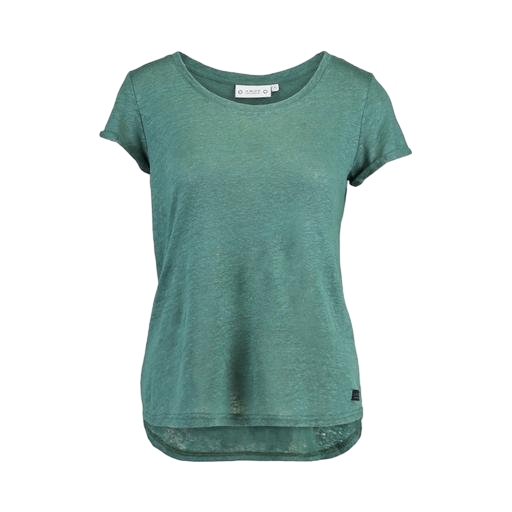
green scoop-neck tee, green scoop neck t-shirt, green sheer slub crew neck tee, white background